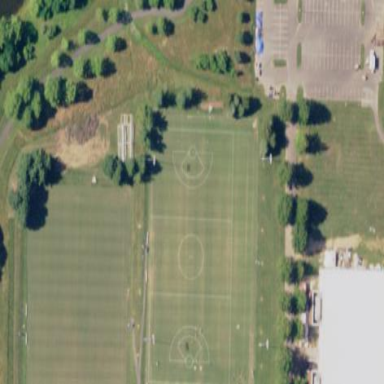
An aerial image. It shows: Soccer pitch for leisureland activities.